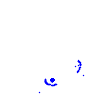
Particle: electron